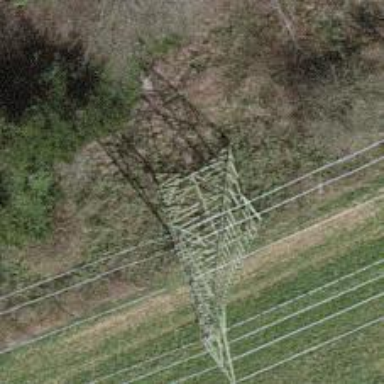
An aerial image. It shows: Power tower.